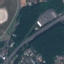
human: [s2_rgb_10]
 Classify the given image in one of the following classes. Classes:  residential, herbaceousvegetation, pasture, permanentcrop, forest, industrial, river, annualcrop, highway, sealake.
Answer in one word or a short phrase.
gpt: Highway